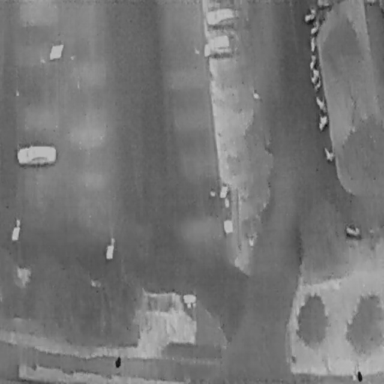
There are three Cars in the infrared image.